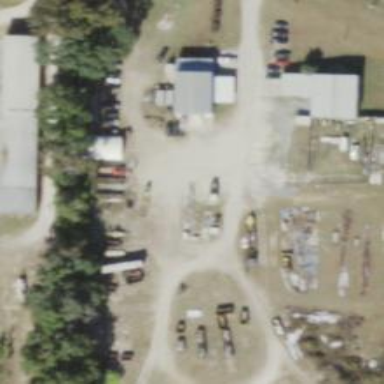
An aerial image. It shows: Scrap yard located in industrial area.